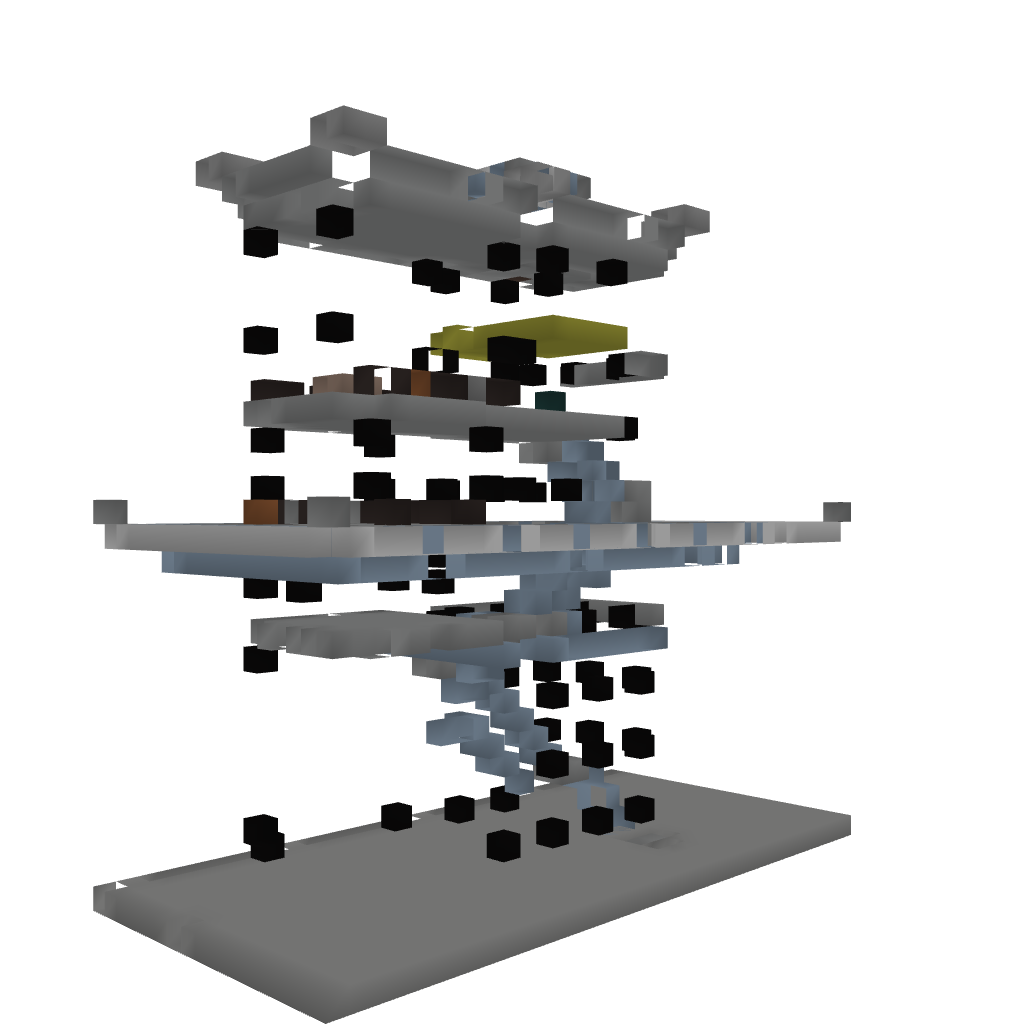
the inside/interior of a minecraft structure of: medium castle